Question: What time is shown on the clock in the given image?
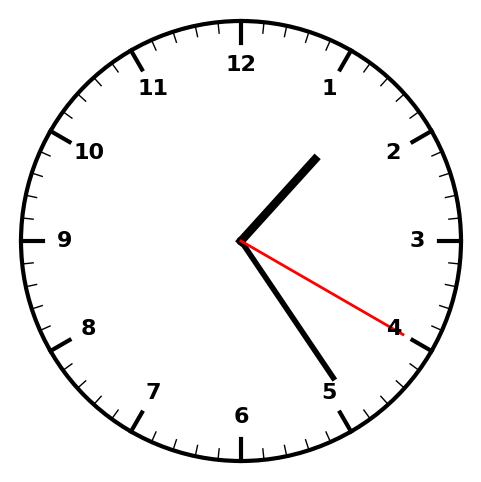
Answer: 01:24:20